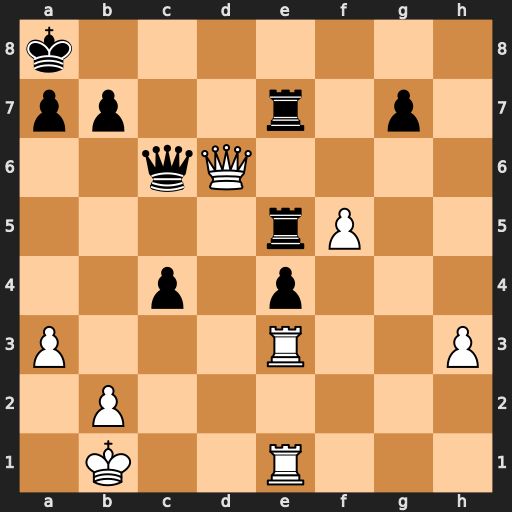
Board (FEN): k7/pp2r1p1/2qQ4/4rP2/2p1p3/P3R2P/1P6/1K2R3
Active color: w
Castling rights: -
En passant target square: -
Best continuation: Qd8+ Qc8 Qxc8#